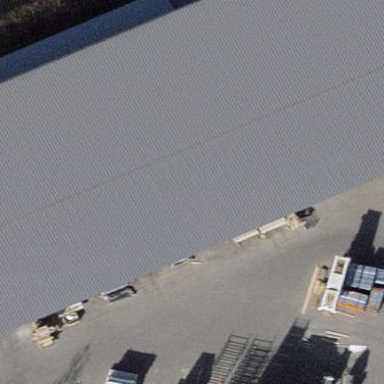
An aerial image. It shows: Industrial building.